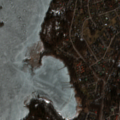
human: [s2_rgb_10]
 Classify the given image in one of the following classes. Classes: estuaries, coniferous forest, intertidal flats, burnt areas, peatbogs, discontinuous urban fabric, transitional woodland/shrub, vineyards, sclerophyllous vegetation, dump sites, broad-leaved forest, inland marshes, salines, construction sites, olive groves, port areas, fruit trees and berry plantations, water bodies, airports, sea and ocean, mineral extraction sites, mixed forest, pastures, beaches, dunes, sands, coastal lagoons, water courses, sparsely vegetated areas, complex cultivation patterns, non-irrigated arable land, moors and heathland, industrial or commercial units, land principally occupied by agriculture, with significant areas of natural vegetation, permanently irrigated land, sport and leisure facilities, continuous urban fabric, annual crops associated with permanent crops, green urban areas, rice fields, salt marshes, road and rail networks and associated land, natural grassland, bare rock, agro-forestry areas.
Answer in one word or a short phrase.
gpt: discontinuous urban fabric, industrial or commercial units, water bodies